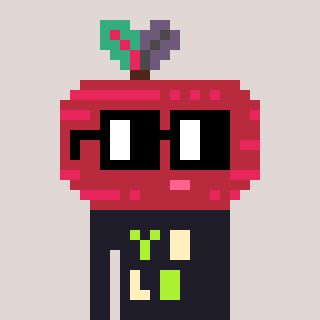
a pixel art character with square black glasses, a beet-shaped head and a grayscale-colored body on a warm background